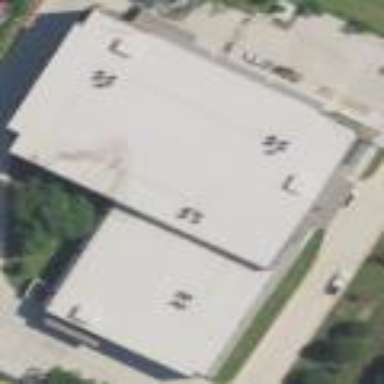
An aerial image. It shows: Building that serves as storage rental shop.